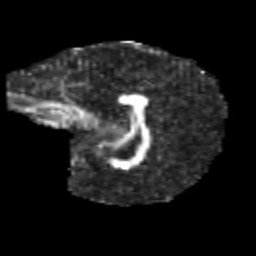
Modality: FA
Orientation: sagittal
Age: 10
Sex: male
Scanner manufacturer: siemens
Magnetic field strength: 3 T
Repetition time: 3.8 s
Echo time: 0.07 s